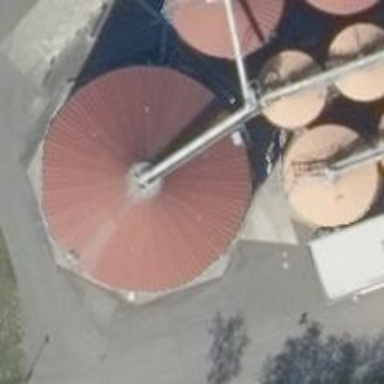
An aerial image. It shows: Storage tank that is man-made.